Question: I want to show two fragments (one listfragment and other is details fragment) in the main contentview of navigation drawer like below:

But AFAIK, there can be only one view in the main contentview of 'drawerLayout'. So how can achieve this?
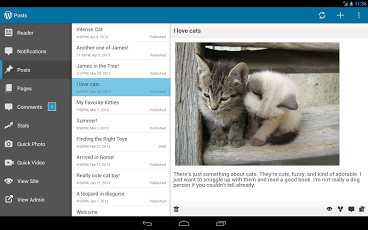
Answer: Anything you put inside the FrameLayout will be in the main content view.
You can put whatever you want (including multiple Fragments) inside this FrameLayout:
'''
<android.support.v4.widget.DrawerLayout
xmlns:android="http://schemas.android.com/apk/res/android"
android:id="@+id/drawer_layout"
android:layout_width="match_parent"
android:layout_height="match_parent">
<!-- The main content view -->
<FrameLayout
android:id="@+id/content_frame"
android:layout_width="match_parent"
android:layout_height="match_parent">
<!-- YOUR CONTENT HERE -->
<!-- Could be layout with multiple views or fragments -->
</FrameLayout
<!-- The navigation drawer -->
<ListView android:id="@+id/left_drawer"
android:layout_width="240dp"
android:layout_height="match_parent"
android:layout_gravity="start"
android:choiceMode="singleChoice"
android:divider="@android:color/transparent"
android:dividerHeight="0dp"
android:background="#111"/>
</android.support.v4.widget.DrawerLayout>
'''